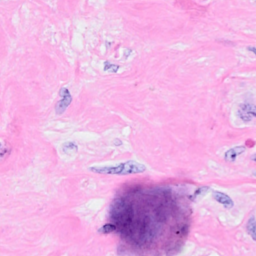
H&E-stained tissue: Breast